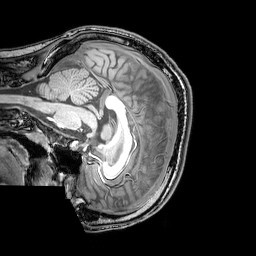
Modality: T1w
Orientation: sagittal
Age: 22
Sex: male
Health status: healthy
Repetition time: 0.081 s
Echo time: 0.037 s